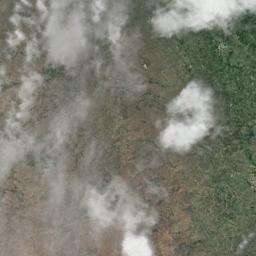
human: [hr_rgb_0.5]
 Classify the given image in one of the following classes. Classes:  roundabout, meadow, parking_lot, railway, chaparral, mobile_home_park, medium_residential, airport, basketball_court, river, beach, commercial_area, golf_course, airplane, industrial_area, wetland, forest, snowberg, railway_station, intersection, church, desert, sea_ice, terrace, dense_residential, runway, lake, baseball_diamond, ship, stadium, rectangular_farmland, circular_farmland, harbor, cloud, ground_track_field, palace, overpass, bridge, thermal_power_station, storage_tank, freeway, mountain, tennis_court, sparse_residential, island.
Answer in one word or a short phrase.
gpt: cloud